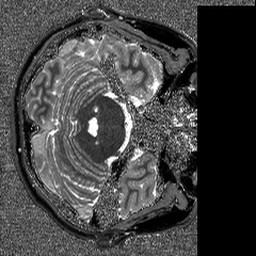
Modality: T1map
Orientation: axial
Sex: male